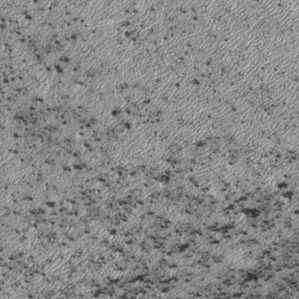
Label: frost